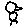
Label: bird